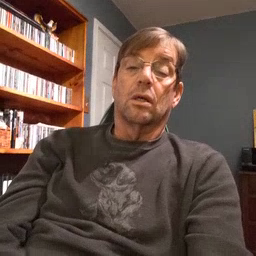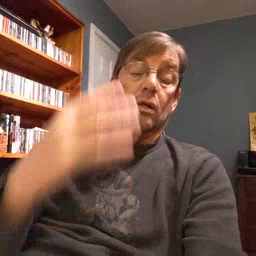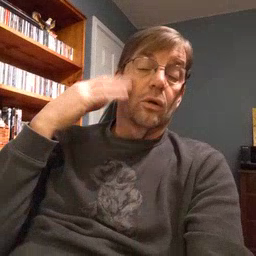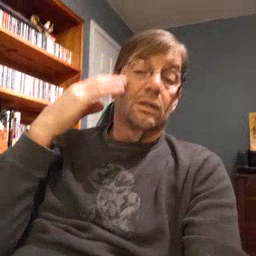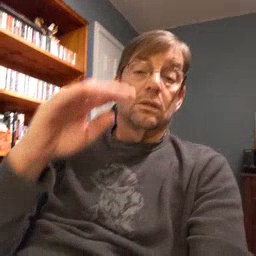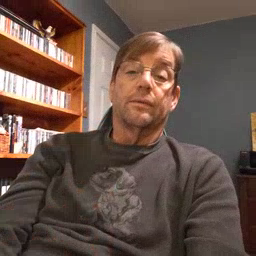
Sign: noisy